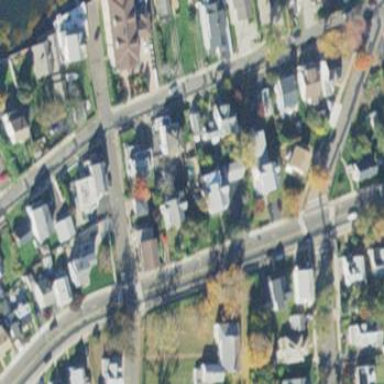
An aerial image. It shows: Sidewalk.